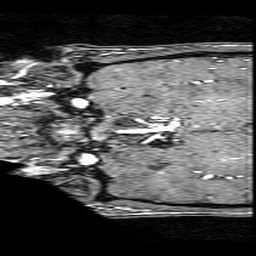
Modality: angio
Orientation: coronal
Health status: ill
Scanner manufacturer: philips
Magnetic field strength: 3 T
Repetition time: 0.01837 s
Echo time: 0.003384 s